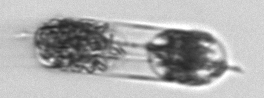
Label: Hemiaulus